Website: macys
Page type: account-selection
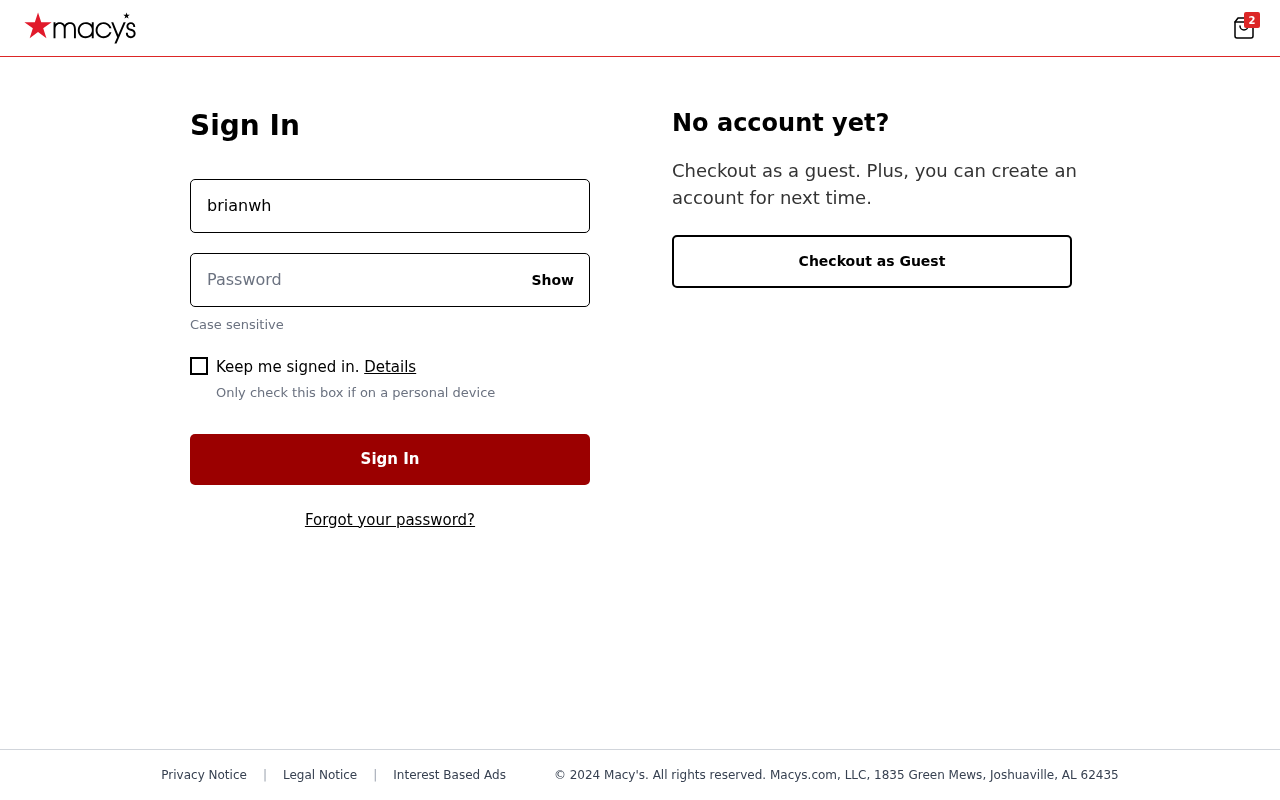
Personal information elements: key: PII_LOGIN_USERNAME
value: brianwhitehead12
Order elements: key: ORDER_NUM_ITEMS
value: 2